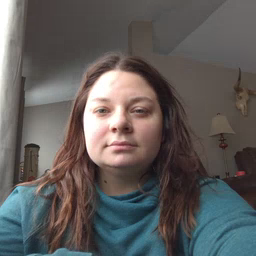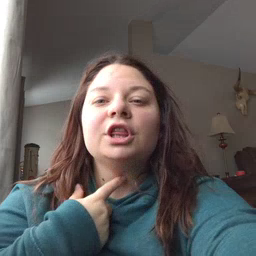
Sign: thirsty